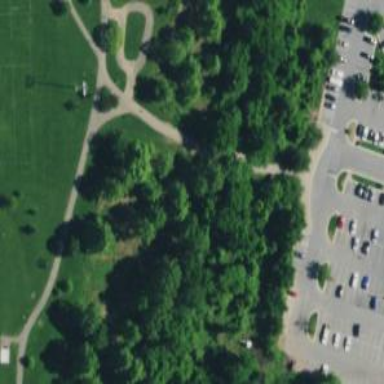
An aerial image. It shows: Path leading to bridge.